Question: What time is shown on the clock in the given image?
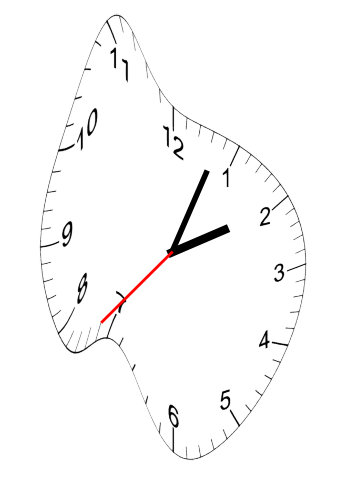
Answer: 02:03:37